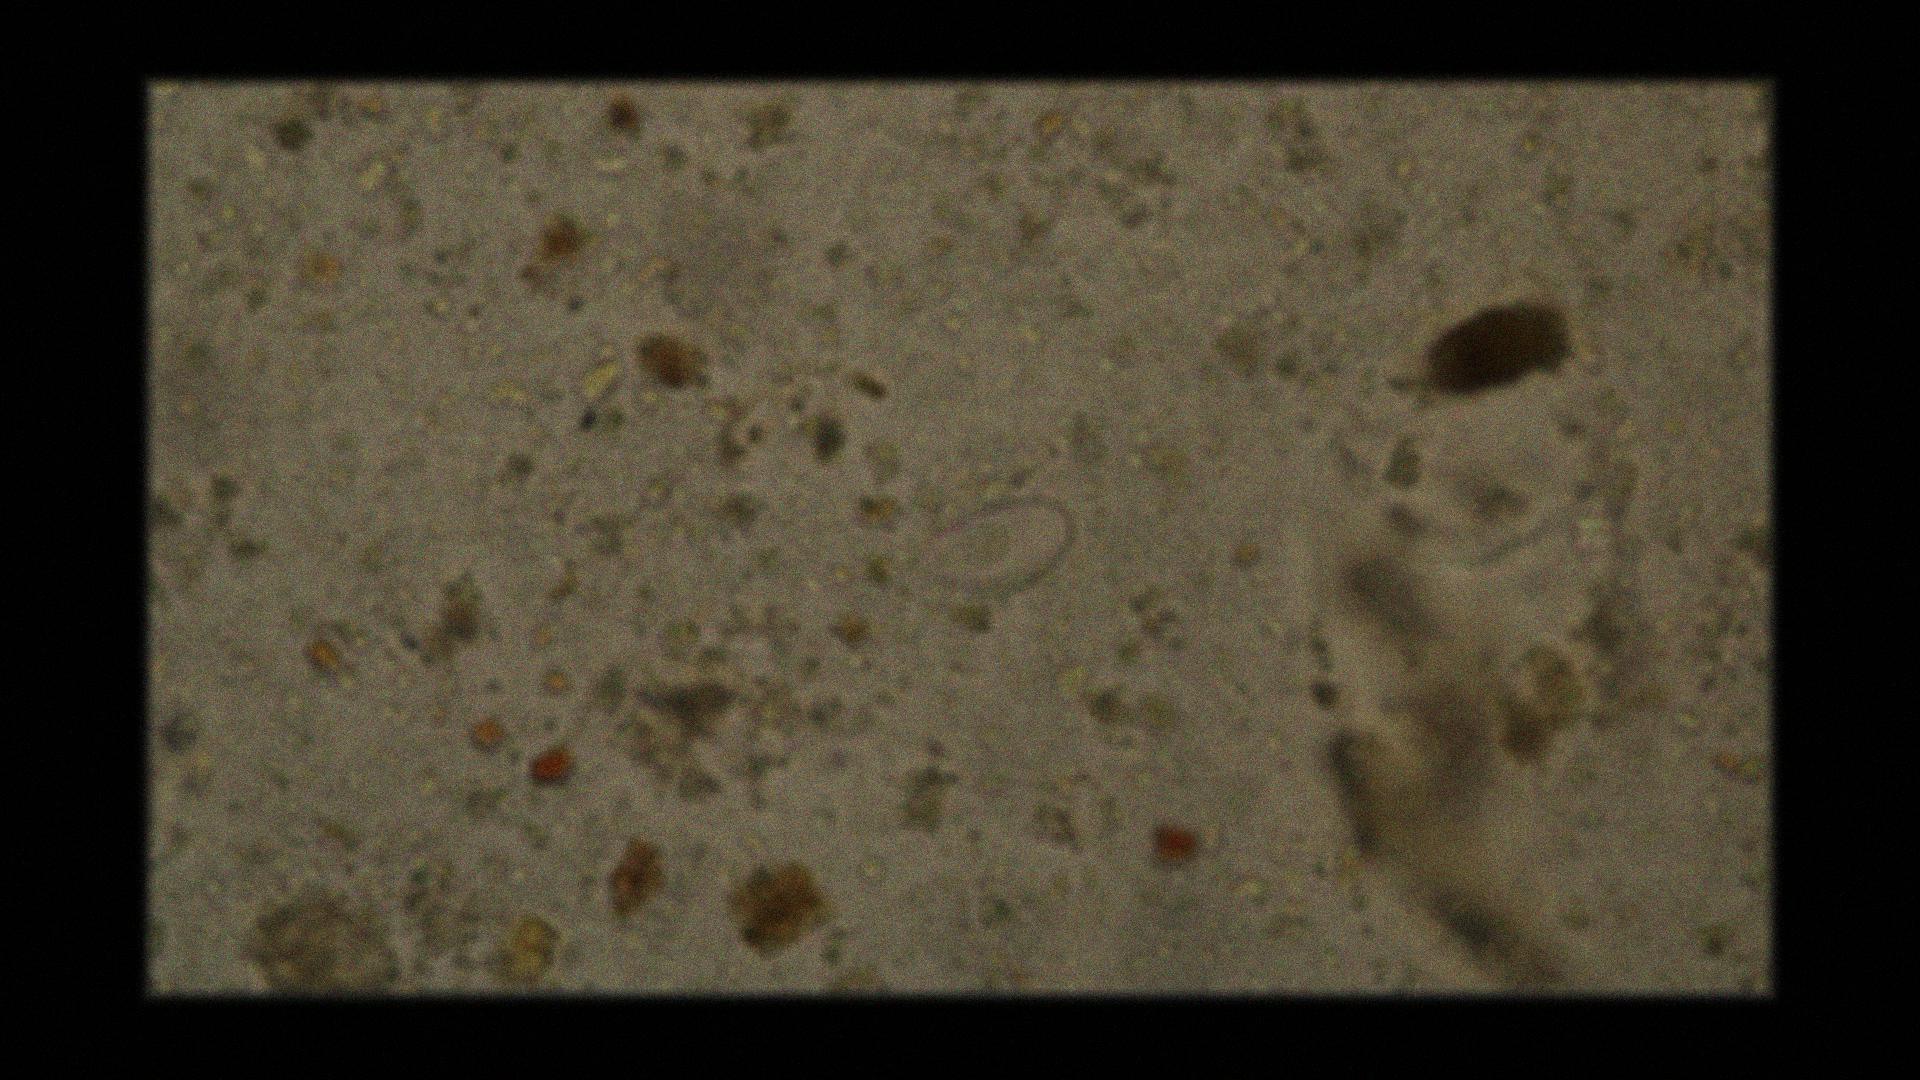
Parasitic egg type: Enterobius vermicularis